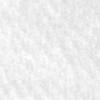
Label: no_change